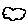
Label: cloud